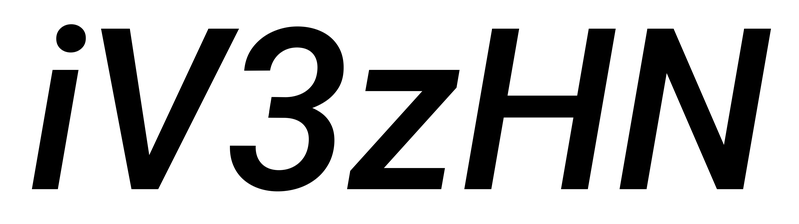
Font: Roboto-Italic_Medium_Italic